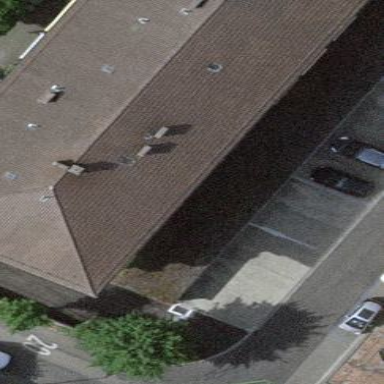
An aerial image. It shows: Hipped-roof apartment building with maroon roof tiles.